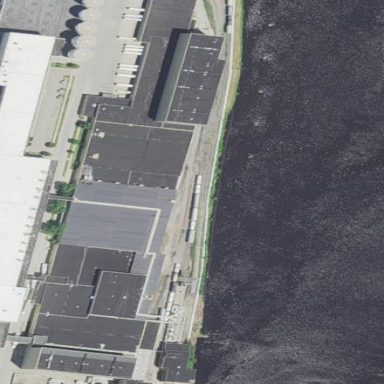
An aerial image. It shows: Industrial building.